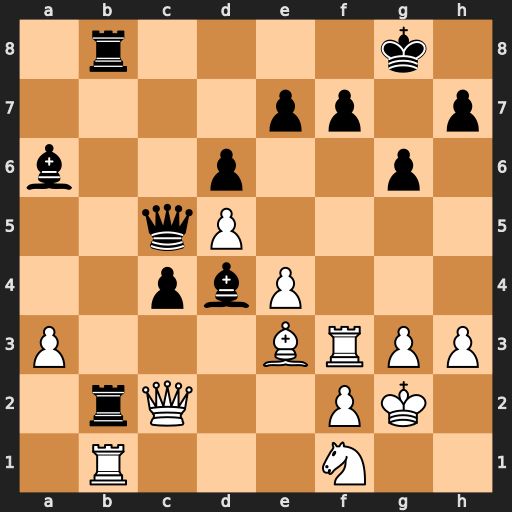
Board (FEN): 1r4k1/4pp1p/b2p2p1/2qP4/2pbP3/P3BRPP/1rQ2PK1/1R3N2
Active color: w
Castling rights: -
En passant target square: -
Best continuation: Rxb2 Rxb2 Qa4 Qb5 Qxb5